Interaction volume radius: 5 \u00c5
Interaction volume height: 25 \u00c5
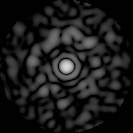
Disorder parameter: 0.7856